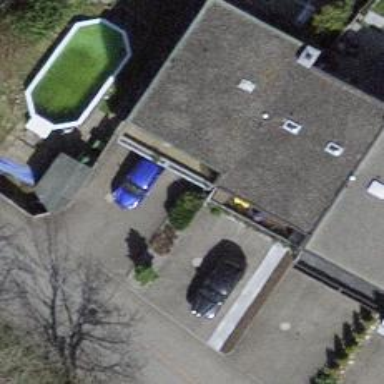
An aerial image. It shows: Flat roof terrace building.